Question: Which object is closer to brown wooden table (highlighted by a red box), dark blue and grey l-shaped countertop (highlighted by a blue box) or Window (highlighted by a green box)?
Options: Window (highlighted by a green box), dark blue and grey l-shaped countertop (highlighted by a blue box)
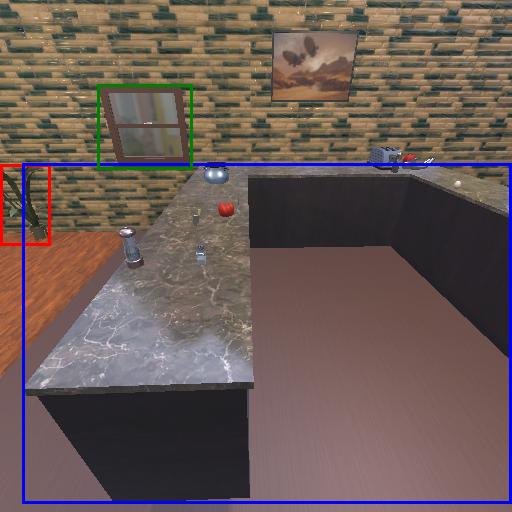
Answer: Window (highlighted by a green box)